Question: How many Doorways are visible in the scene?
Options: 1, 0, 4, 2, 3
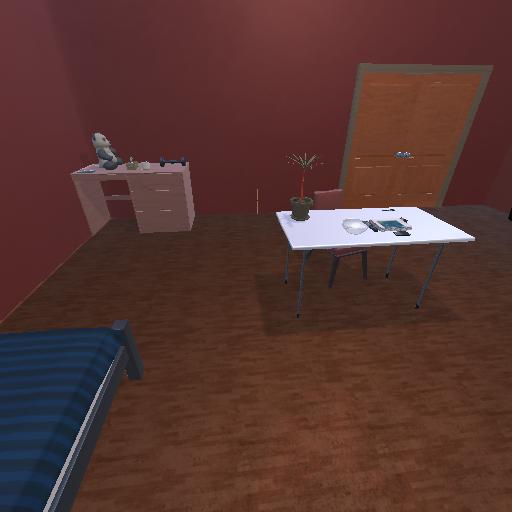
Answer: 1